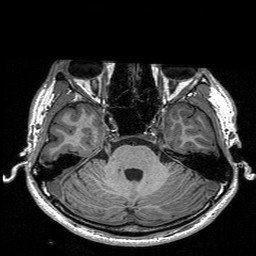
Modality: T1w
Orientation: coronal
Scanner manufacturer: siemens
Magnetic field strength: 3 T